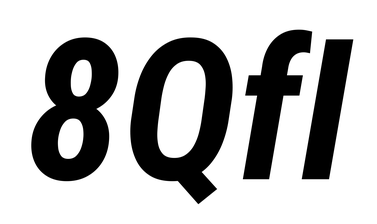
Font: Roboto-Italic_Condensed_Bold_Italic